Interaction volume radius: 5 \u00c5
Interaction volume height: 25 \u00c5
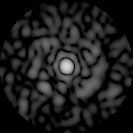
Disorder parameter: 0.8161